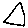
Label: triangle